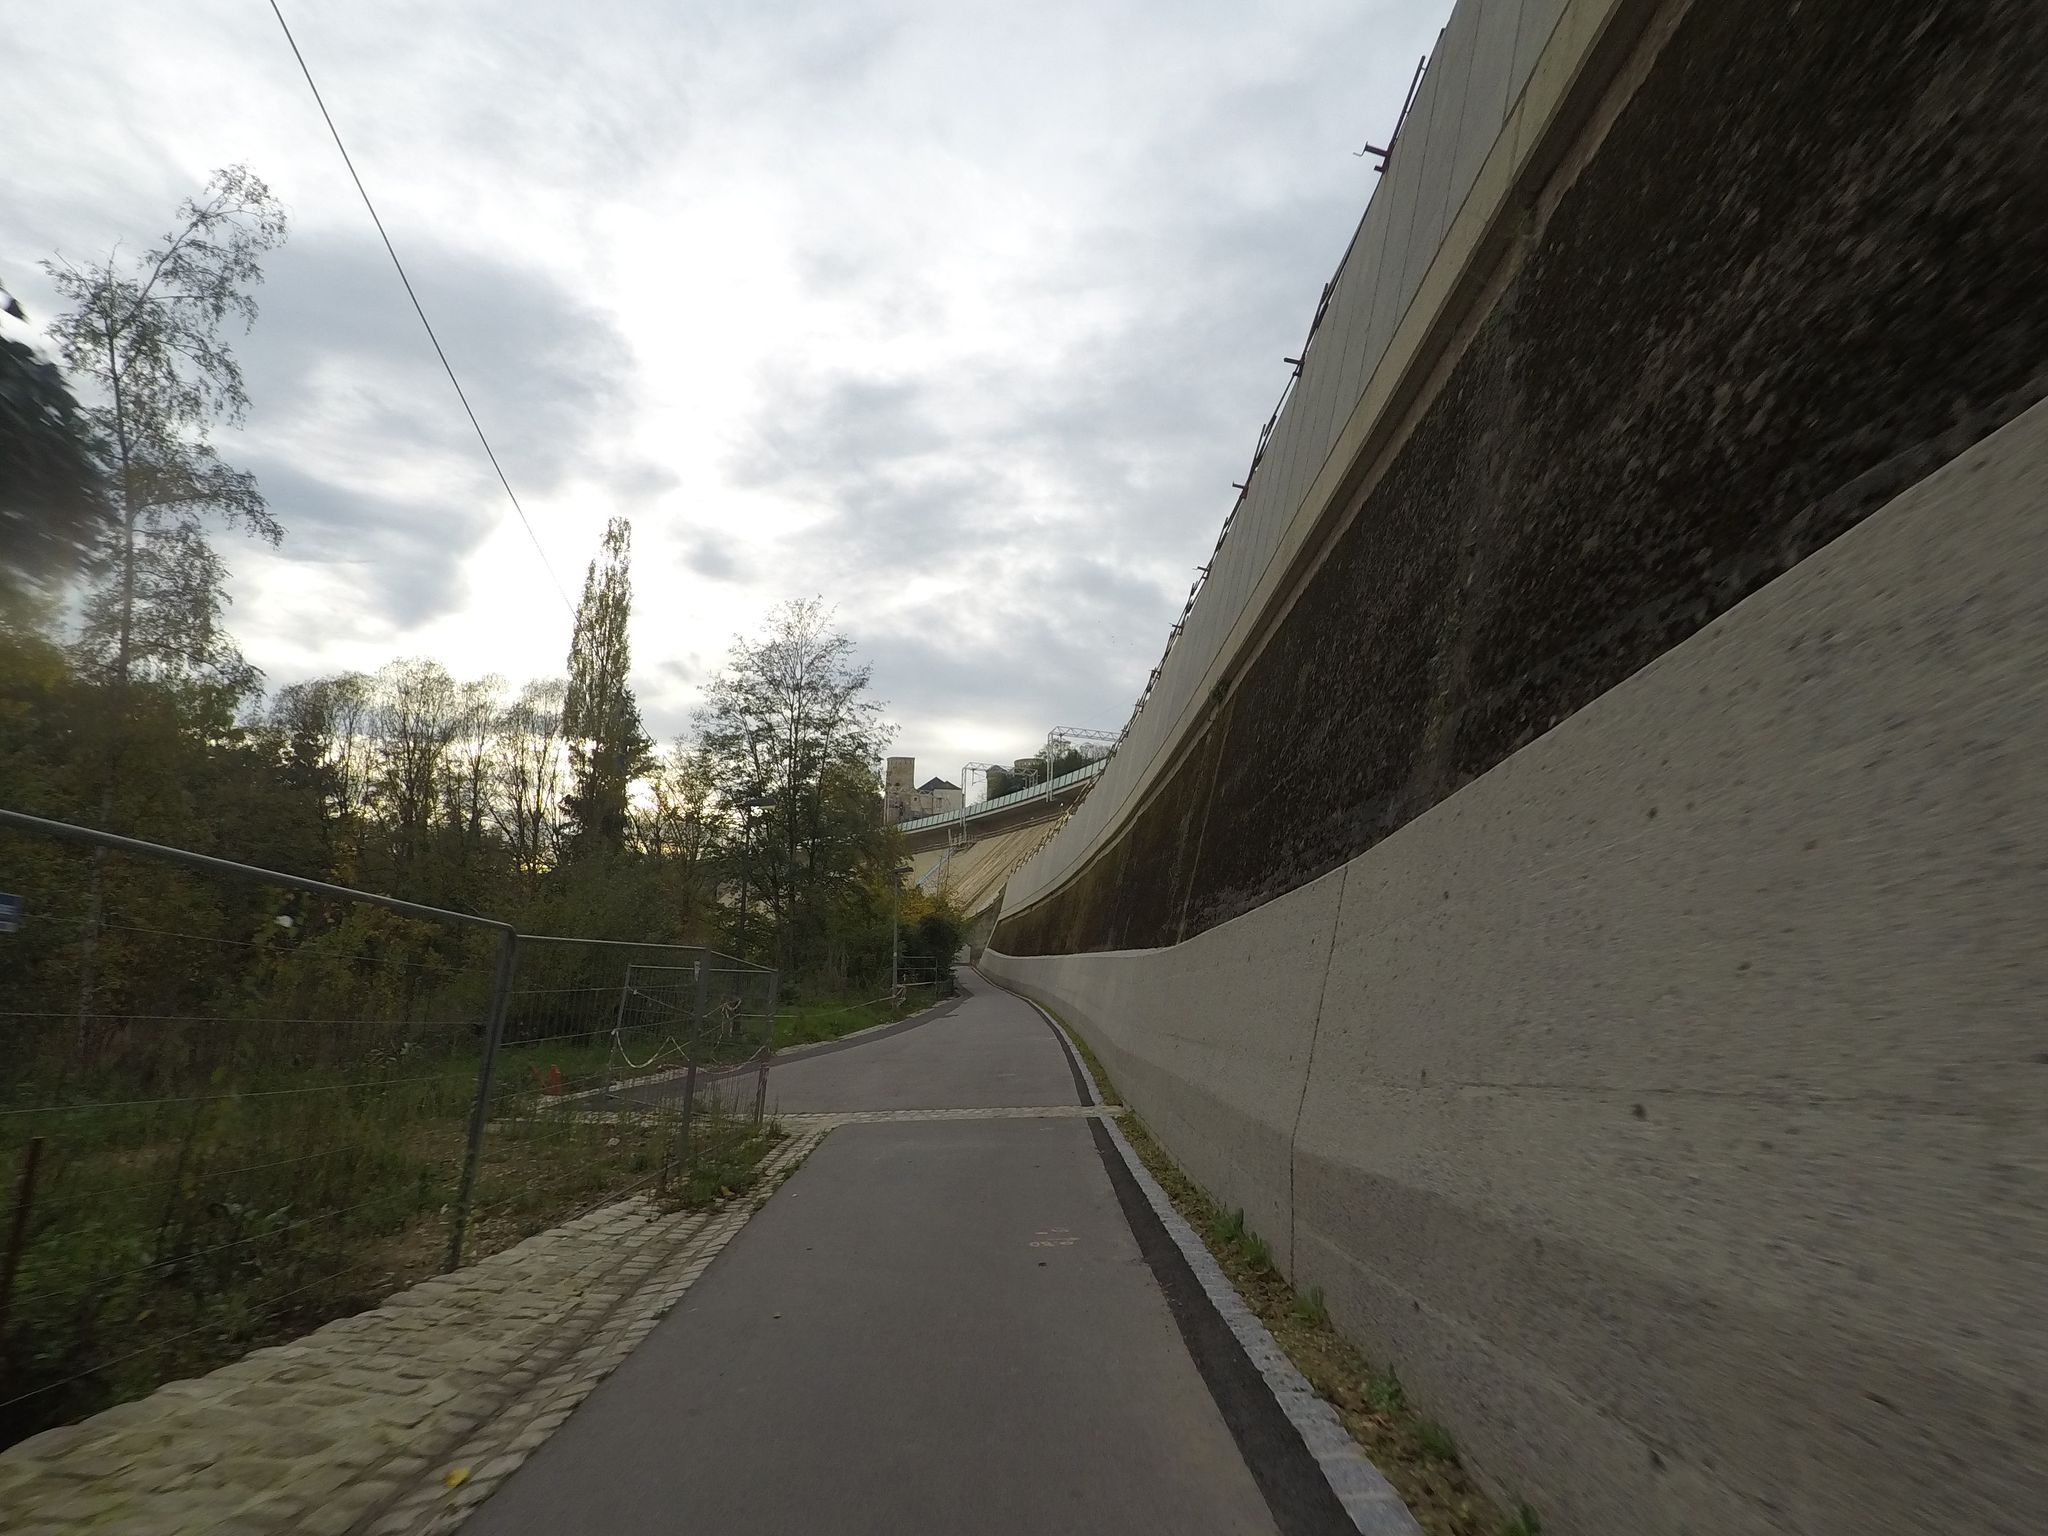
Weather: cloudy
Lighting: day
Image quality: good
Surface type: cycling surface
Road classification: cycleway, path
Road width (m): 2, 1
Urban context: urban centre
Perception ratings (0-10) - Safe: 0.45, Lively: 1.07, Beautiful: 5.56, Boring: 6.01, Depressing: 8.97, Wealthy: 0.37